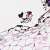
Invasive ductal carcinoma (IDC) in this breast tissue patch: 0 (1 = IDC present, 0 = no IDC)